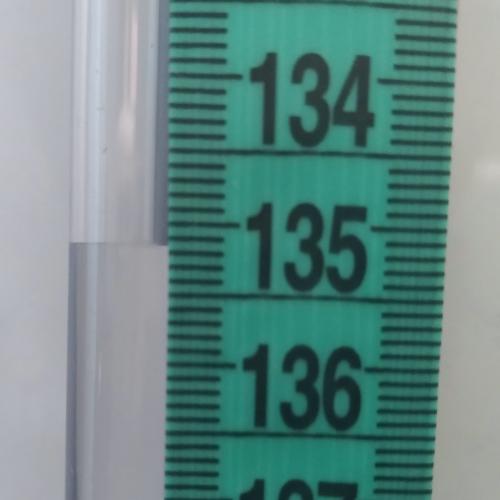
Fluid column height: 135.2 cm